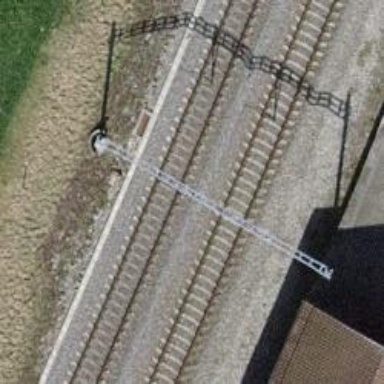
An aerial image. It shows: Railway with electrified contact lines.